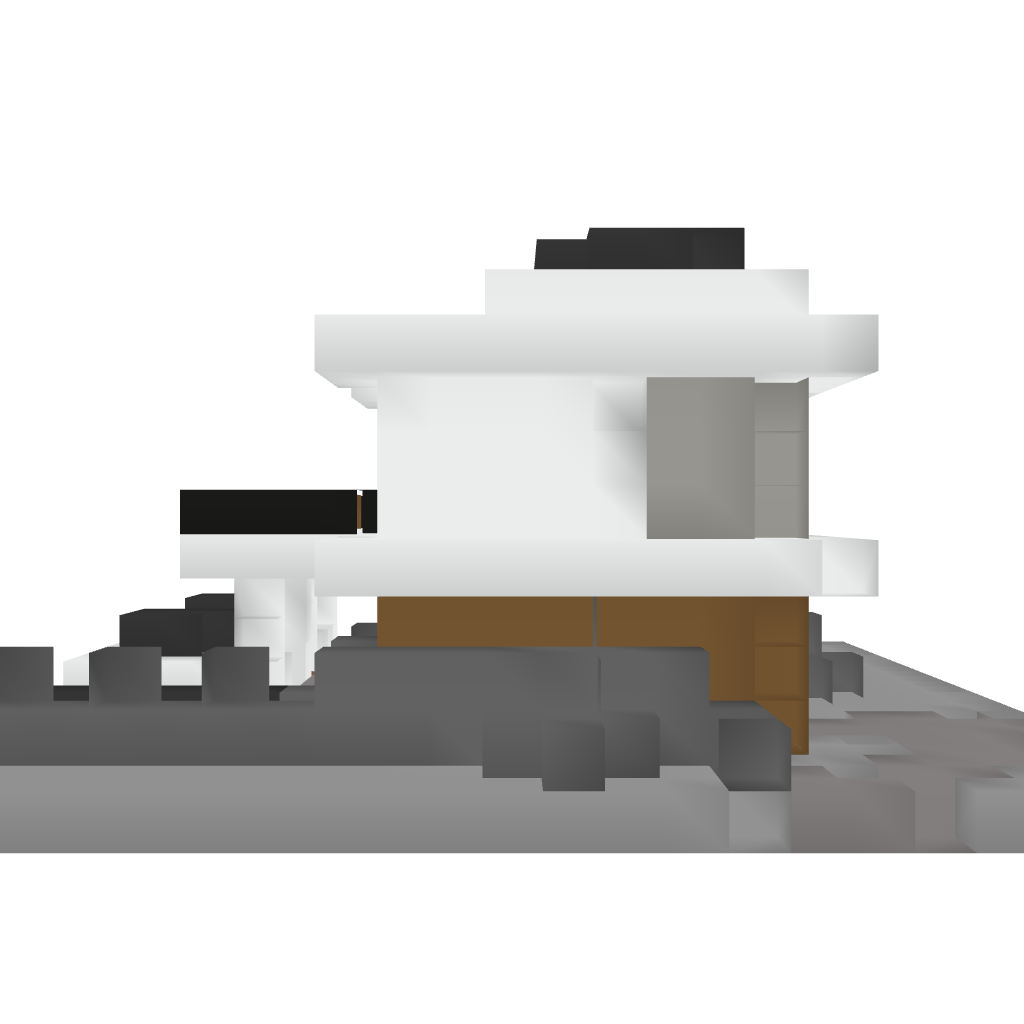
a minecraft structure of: Modern Style House #2 | 1.6.4